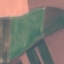
Land use / land cover: AnnualCrop